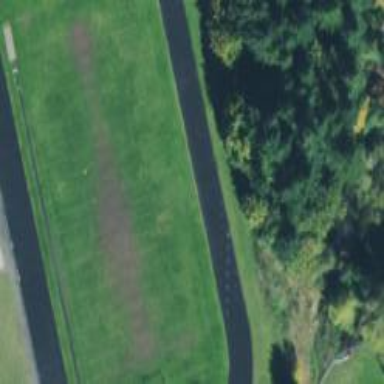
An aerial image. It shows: Track in leisure land.